Field crop: maize
Growth stage: 2
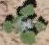
Species: chenopodium